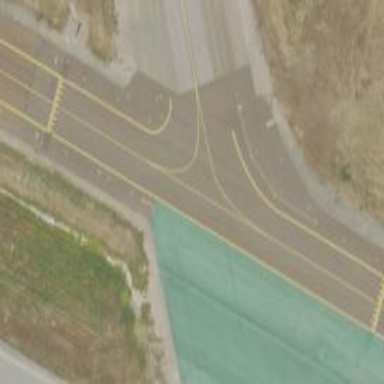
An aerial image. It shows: Image of taxiway at airport.